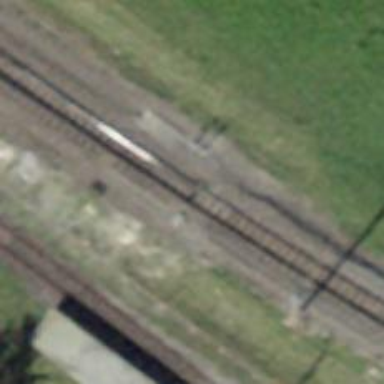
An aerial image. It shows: Railway switch.